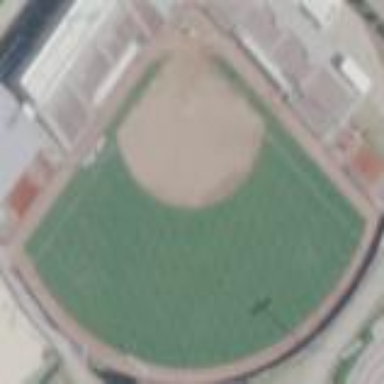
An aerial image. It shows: Baseball pitch for leisure and sports activities.